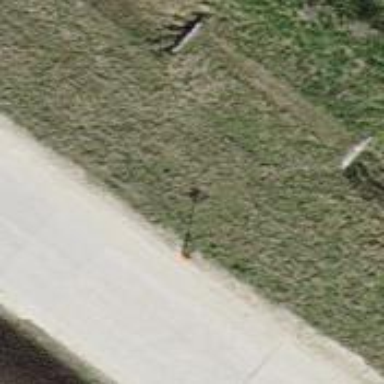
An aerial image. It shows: Pole with roofed pipeline marker.